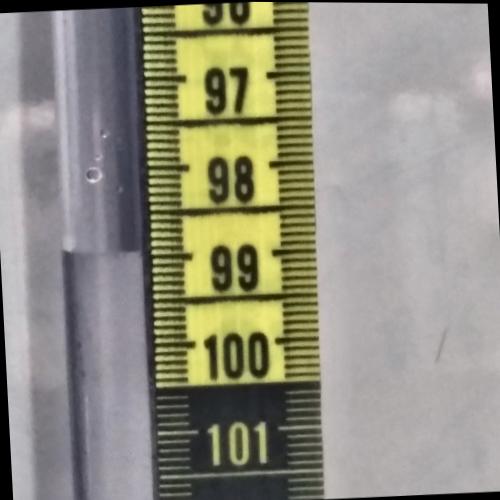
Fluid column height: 98.9 cm